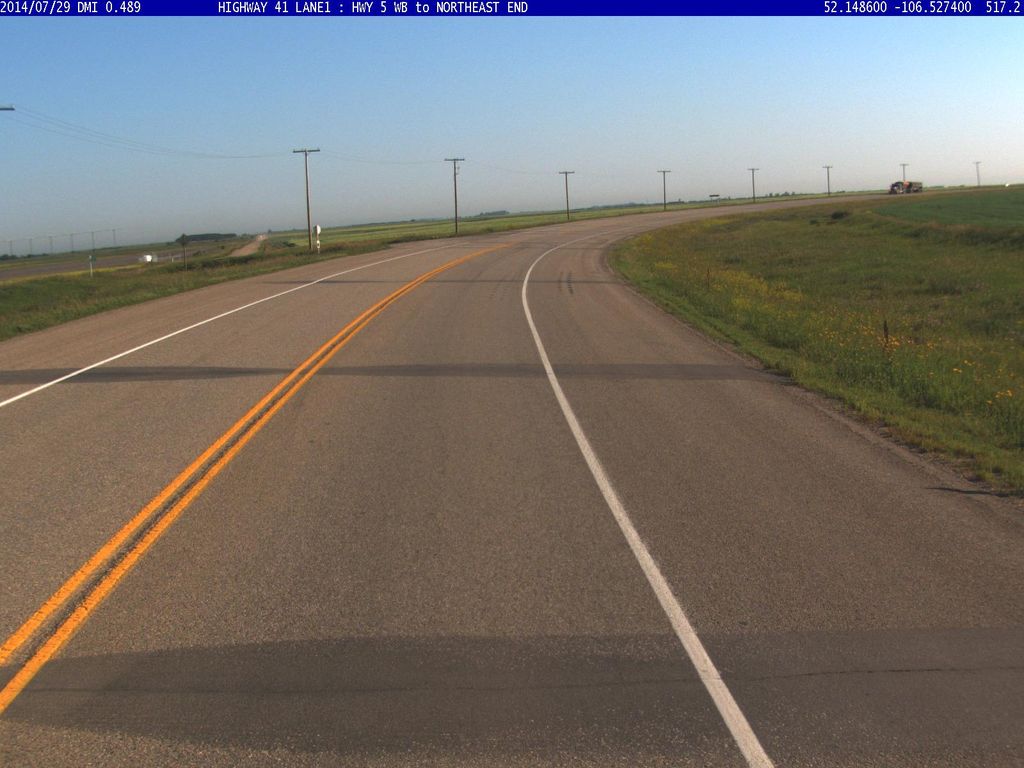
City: saskatoon